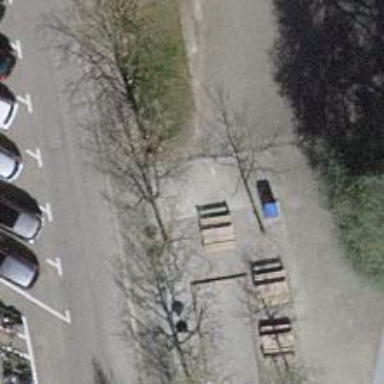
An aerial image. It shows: Picnic table located in leisure land area.